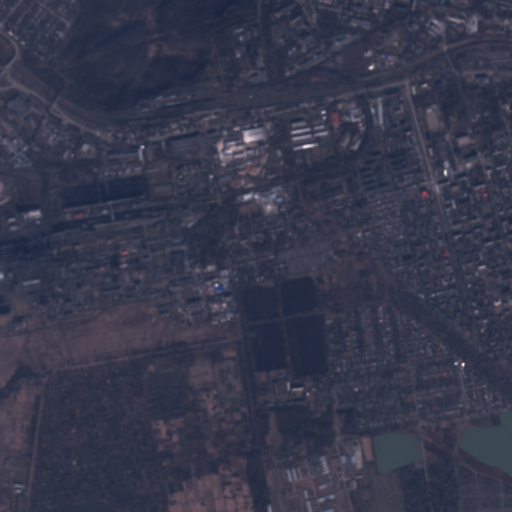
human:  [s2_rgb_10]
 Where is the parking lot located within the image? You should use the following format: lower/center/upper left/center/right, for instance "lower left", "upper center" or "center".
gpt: The parking lot is located in the upper right of the image.
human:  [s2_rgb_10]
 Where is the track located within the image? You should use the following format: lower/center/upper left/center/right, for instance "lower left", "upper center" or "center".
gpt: The track is located in the upper right of the image.
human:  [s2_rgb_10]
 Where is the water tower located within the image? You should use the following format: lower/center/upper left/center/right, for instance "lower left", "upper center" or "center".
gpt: The water tower is located in the lower right of the image.
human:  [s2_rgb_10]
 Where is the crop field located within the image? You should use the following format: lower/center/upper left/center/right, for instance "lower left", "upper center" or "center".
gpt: There is no crop field in the image.